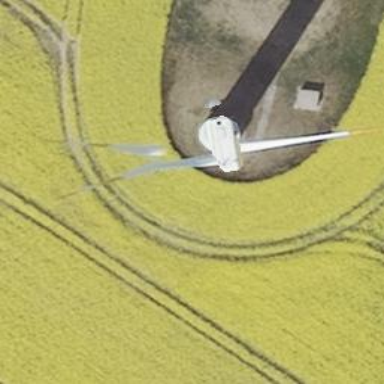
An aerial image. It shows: Wind turbine generator that utilizes wind as its source for generating electricity. It is of the horizontal axis type.